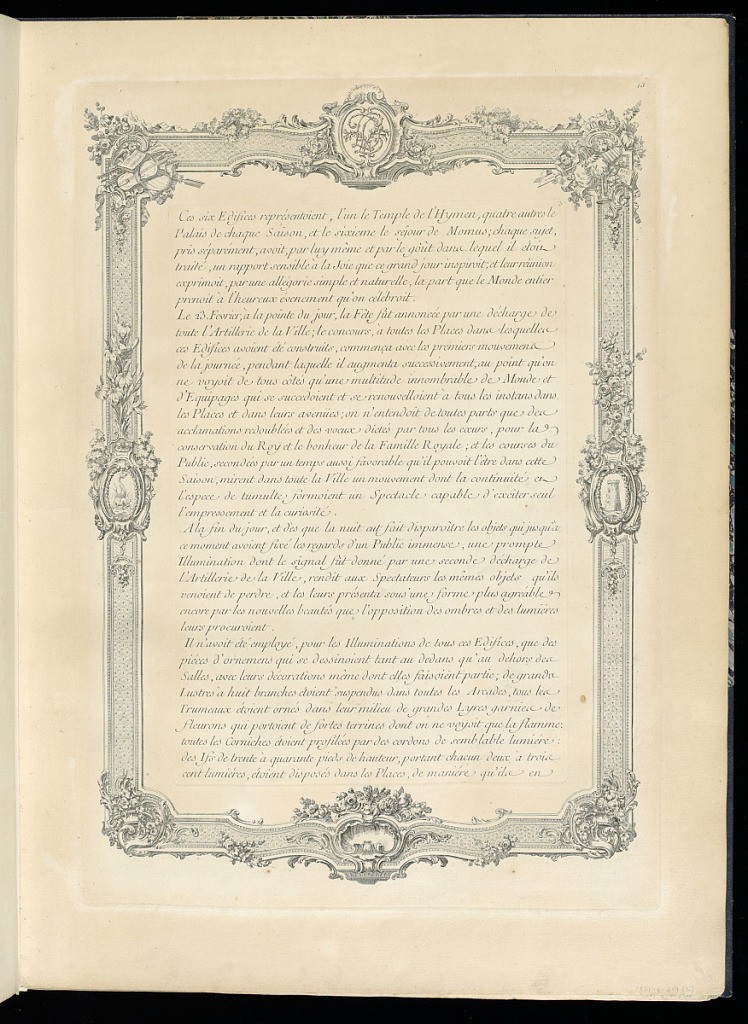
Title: Page of Text, Printed on Recto and Verso
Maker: Marie F. Lattré, French, active eighteenth century
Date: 1751
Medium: Engraving on laid paper
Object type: Bound print
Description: Page of text with elaborate border decoration, printed on recto and verso. The recto continues the general description of the festivities held on February 23, 1745 in honor of the wedding of Louis Dauphin and Maria Teresa of Spain, and outlines the symbolic meaning of the six temporary halls erected across Paris for the celebrations. The verso continues this description and begins a focused section on the "Wedding Temple" (Le Temple de l'Hymen) set up in the Place Dauphine.